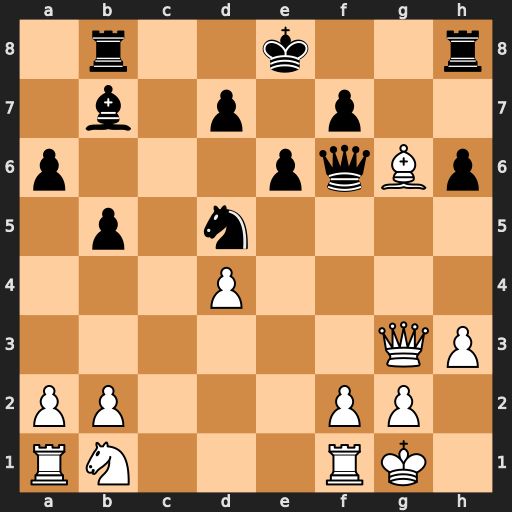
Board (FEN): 1r2k2r/1b1p1p2/p3pqBp/1p1n4/3P4/6QP/PP3PP1/RN3RK1
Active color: w
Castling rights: k
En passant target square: -
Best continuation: Qxb8+ Ke7 Qxb7